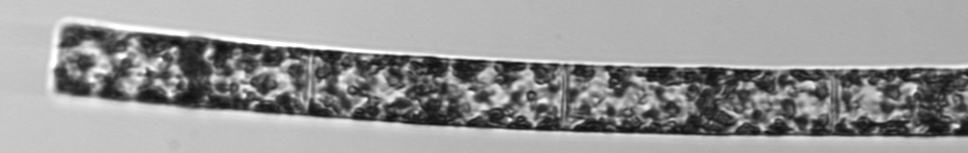
Label: Guinardia_flaccida